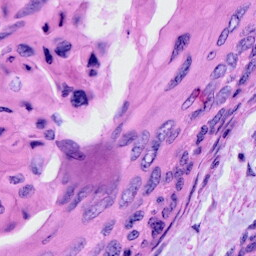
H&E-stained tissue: Cervix